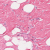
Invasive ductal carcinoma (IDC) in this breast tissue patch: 0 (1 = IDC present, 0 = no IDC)